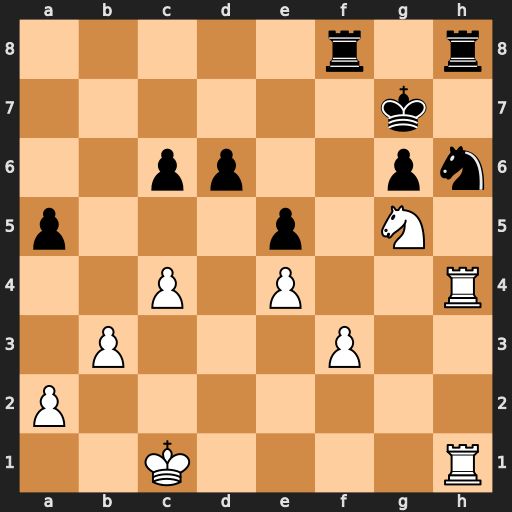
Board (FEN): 5r1r/6k1/2pp2pn/p3p1N1/2P1P2R/1P3P2/P7/2K4R
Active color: w
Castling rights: -
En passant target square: -
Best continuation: Ne6+ Kf6 Nxf8